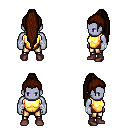
a pixel art fantasy rpg character, male body template, dark elf, purple skin, gold chest armor, gold greaves, brown extra-long topknot hairstyle, white cloth bandages, maroon shoes, four views (front, back, left, right), 2x2 character sprite sheet, small pixel art, hard edges, no anti-aliasing